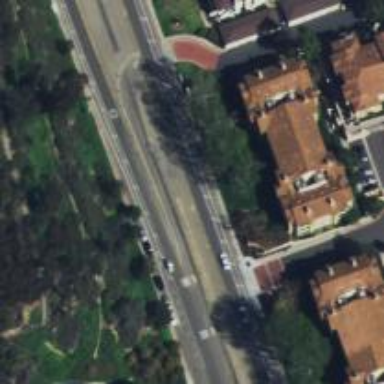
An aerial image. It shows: Tertiary road with asphalt surface and separate sidewalk.